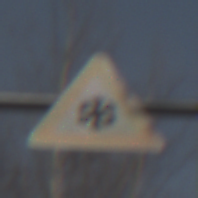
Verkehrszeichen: SchneeOderEisglaette
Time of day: MorningAfternoon
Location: Outdoor (Nature)
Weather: Clear
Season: Winter
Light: Natural